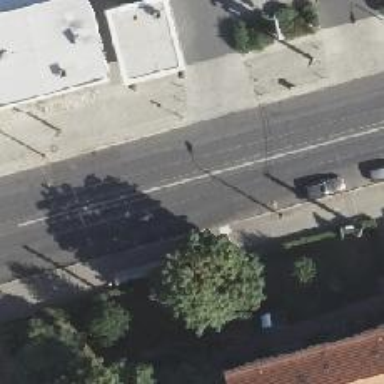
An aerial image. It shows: Tram stop.